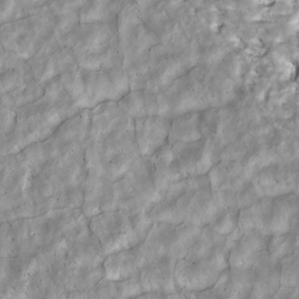
Label: non_frost